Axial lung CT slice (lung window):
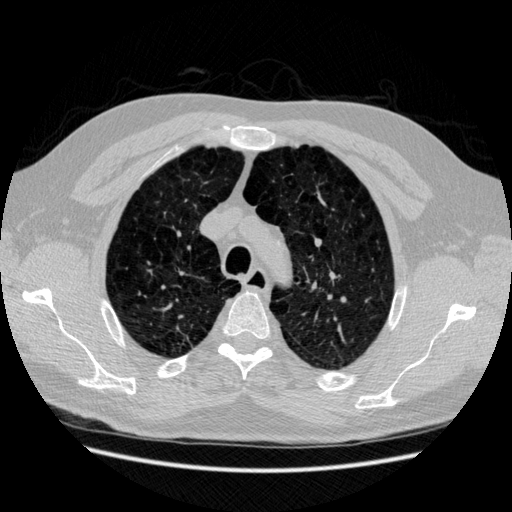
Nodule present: no